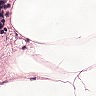
Metastatic tissue present: no